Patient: sex M, age 52
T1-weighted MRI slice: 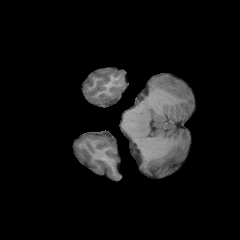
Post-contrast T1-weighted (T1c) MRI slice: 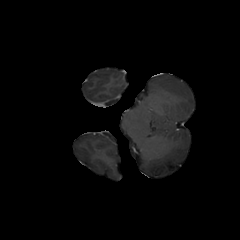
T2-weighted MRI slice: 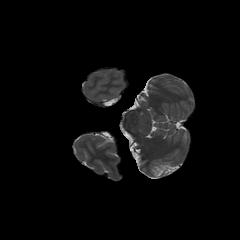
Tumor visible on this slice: no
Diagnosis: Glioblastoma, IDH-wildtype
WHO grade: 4